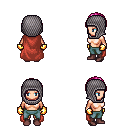
a pixel art fantasy rpg character, female body template, human, light skin, maroon cape, teal pants, pink parted hairstyle, chain hood, gold gloves, maroon shoes, four views (front, back, left, right), 2x2 character sprite sheet, small pixel art, hard edges, no anti-aliasing